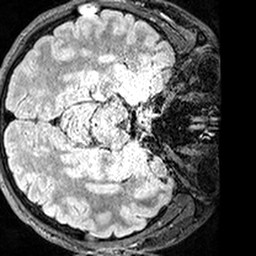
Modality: FLAIR
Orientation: axial
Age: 22
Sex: male
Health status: healthy
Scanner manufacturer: siemens
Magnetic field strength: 3 T
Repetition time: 5 s
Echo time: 0.388 s